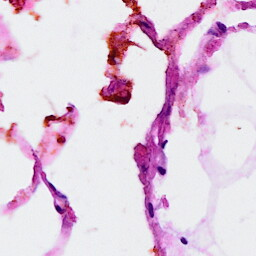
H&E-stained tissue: Breast